Brain MRI, t1w sequence, axial 2D slice.
Patient: age 30, sex M, weight 78 kg, height 1.78 m
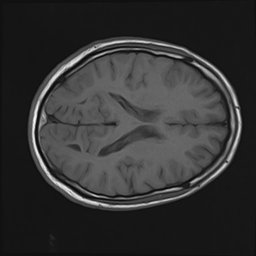